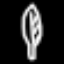
Label: leaf